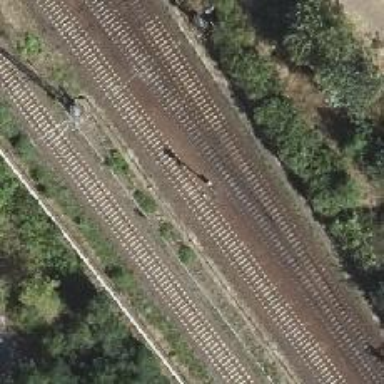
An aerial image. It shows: Railway signal.